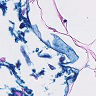
Metastatic tissue present: no